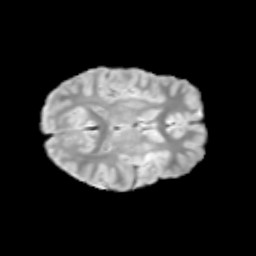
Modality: T2w
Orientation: axial
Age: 13
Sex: male
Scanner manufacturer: siemens
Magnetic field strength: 3 T
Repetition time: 3.8 s
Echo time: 0.07 s